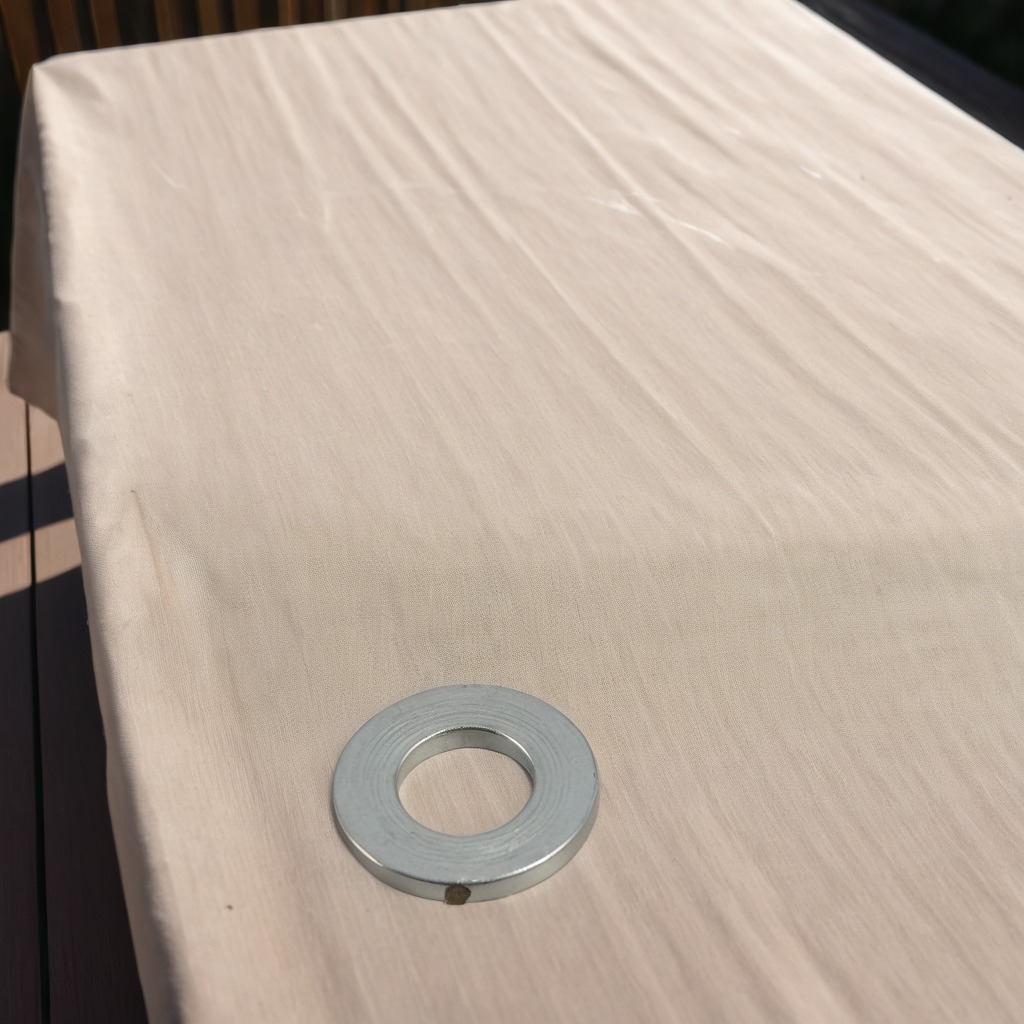
A flat metal washer lying on the wooden table in an outdoor workshop during daytime bright natural light soft shadows worn but beneath the cloth